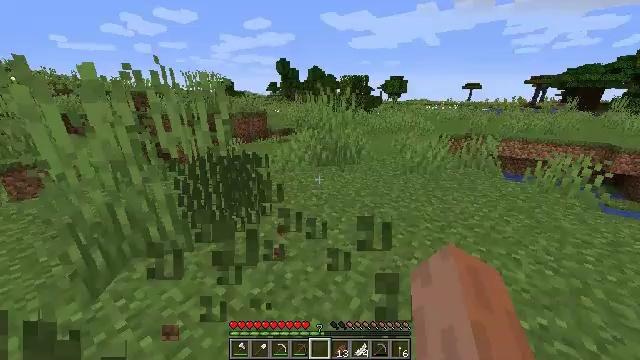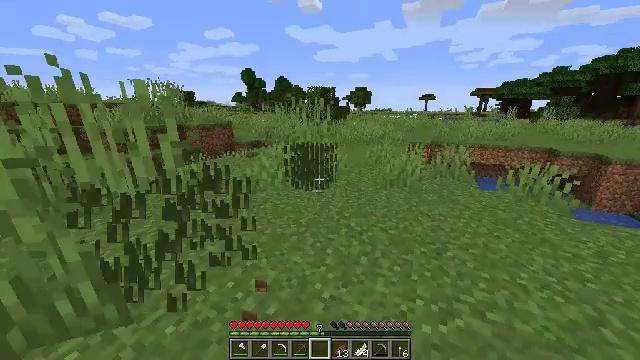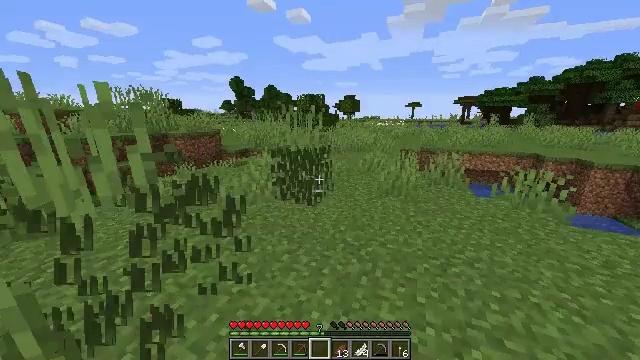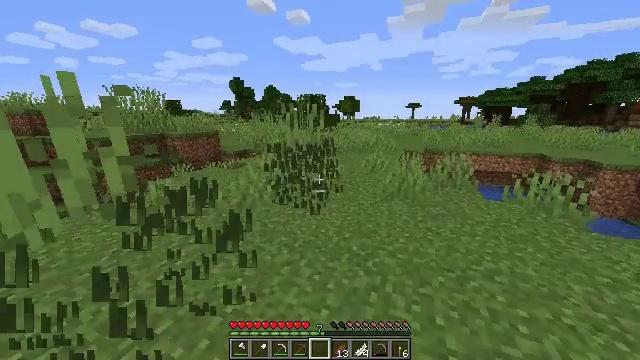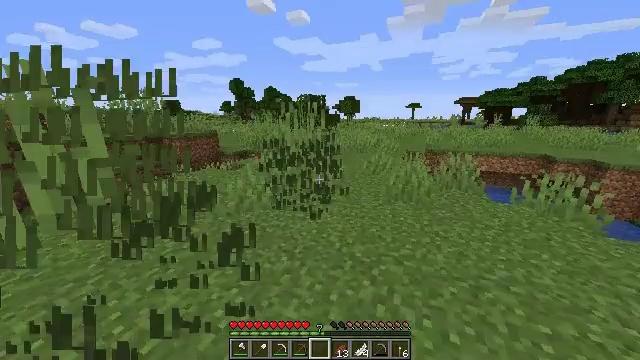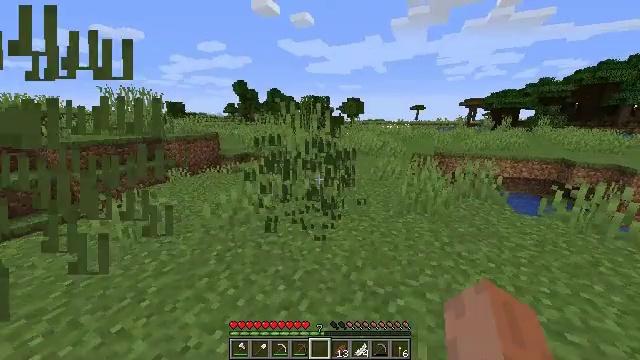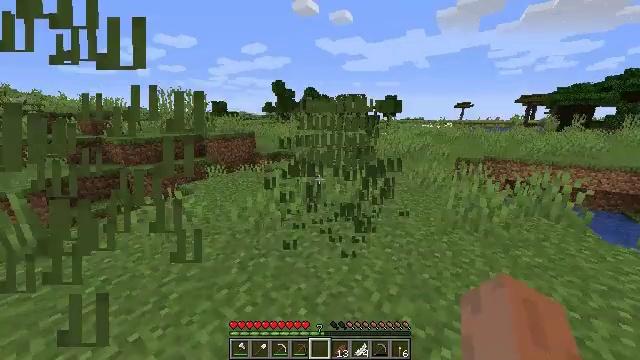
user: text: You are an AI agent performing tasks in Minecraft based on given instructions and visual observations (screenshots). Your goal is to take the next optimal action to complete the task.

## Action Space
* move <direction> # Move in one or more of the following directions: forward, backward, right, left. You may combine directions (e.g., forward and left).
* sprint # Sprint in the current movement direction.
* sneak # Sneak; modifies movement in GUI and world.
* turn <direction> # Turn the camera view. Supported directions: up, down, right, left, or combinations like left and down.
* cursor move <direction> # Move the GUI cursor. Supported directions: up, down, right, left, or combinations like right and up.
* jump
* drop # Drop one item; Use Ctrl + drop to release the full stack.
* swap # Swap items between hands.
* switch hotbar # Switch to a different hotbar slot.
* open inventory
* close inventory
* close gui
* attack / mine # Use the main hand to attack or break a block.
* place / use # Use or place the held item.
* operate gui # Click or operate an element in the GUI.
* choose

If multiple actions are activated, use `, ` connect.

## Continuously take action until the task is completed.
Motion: motion action
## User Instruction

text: Clear away tall grass.
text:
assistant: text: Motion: move forward, turn right and up, attack / mine
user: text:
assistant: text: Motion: move forward, turn right and up, attack / mine
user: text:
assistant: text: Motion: move forward, attack / mine
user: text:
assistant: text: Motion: move forward, attack / mine
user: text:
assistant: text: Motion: move forward, attack / mine
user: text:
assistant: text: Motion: move forward, turn left, attack / mine
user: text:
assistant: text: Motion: attack / mine